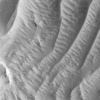
Label: not_dusty